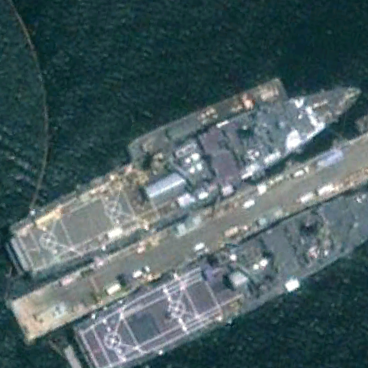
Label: combat